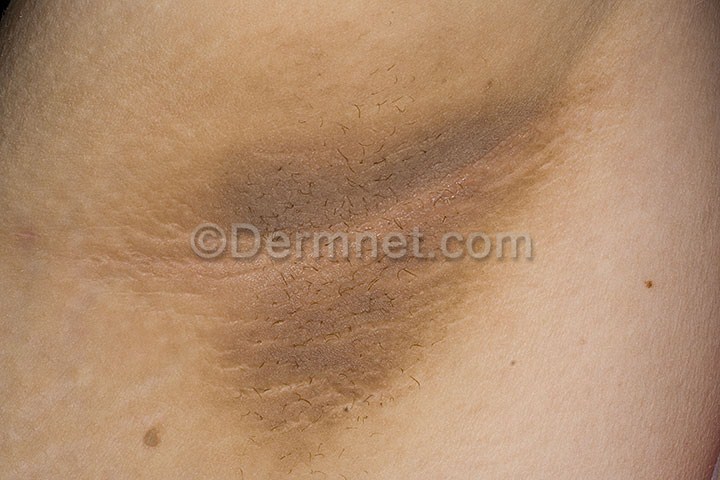
Disease: Systemic Disease